Field crop: tomato
Growth stage: 2
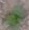
Species: solanum